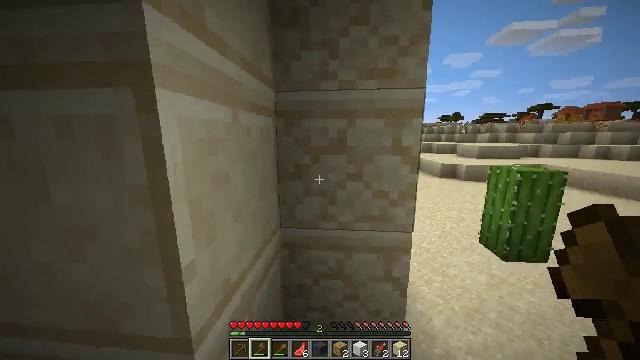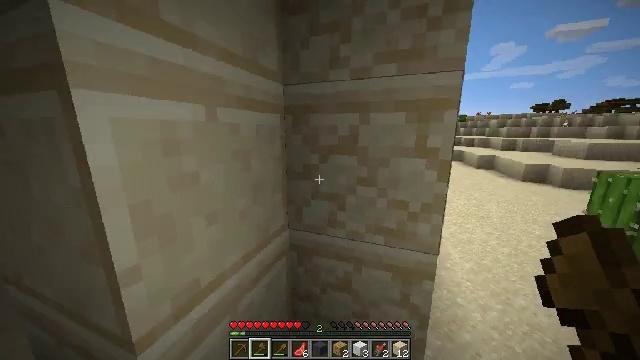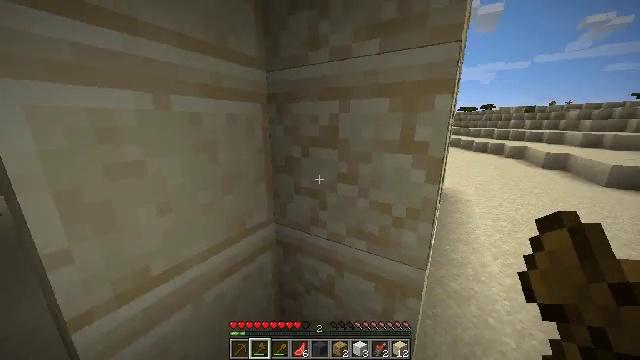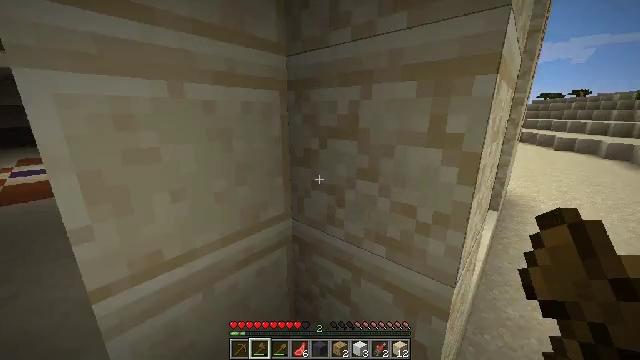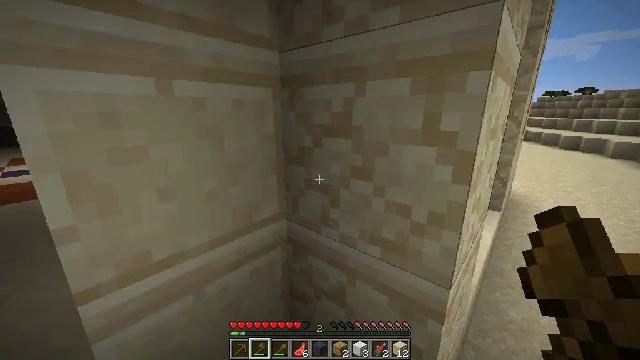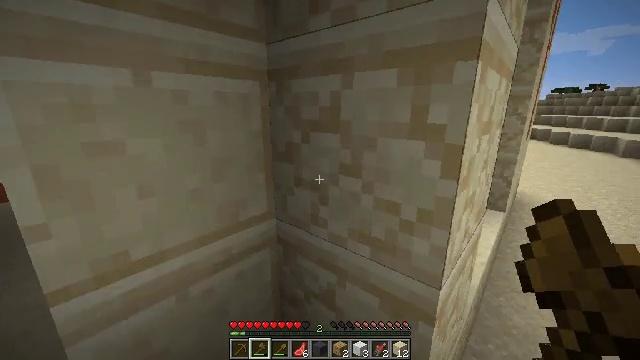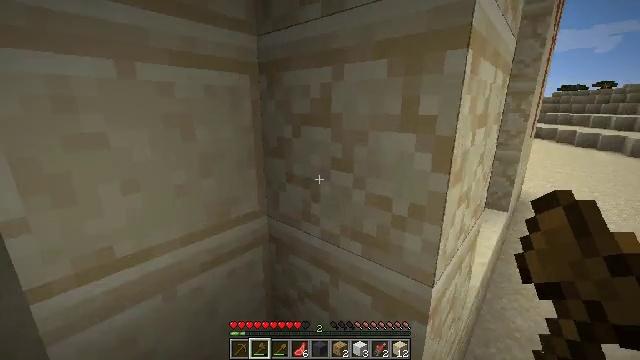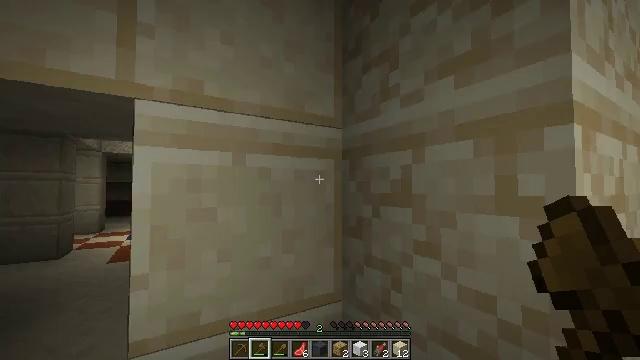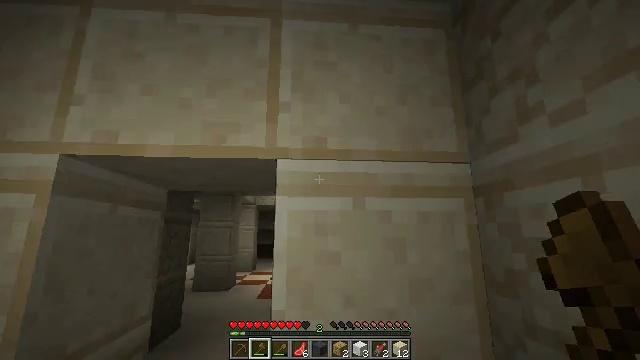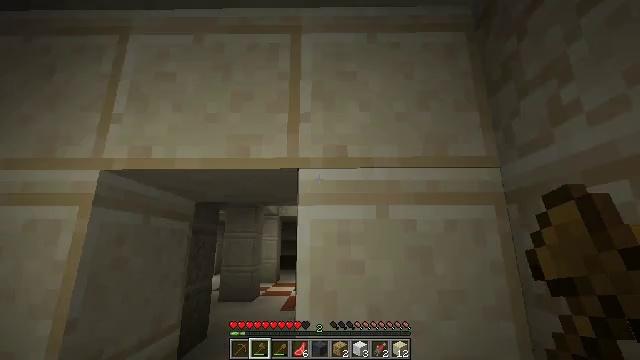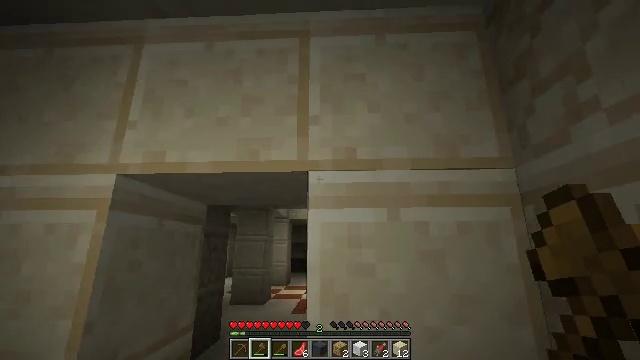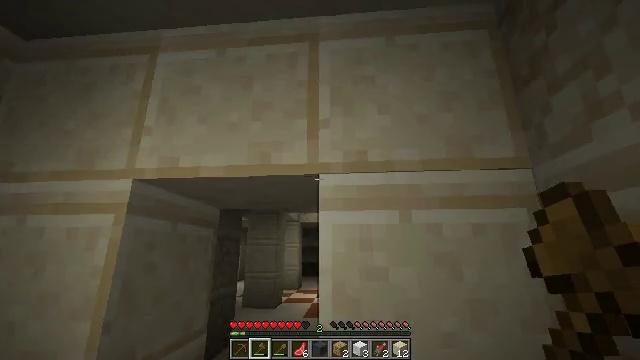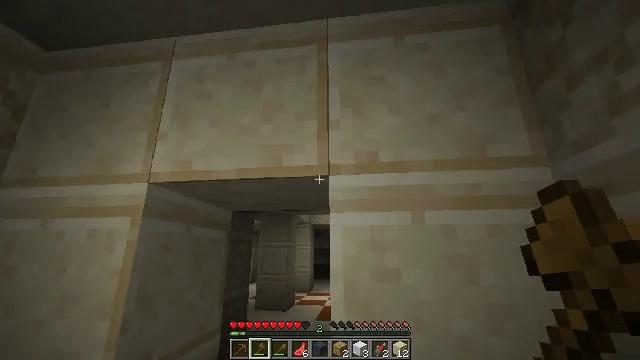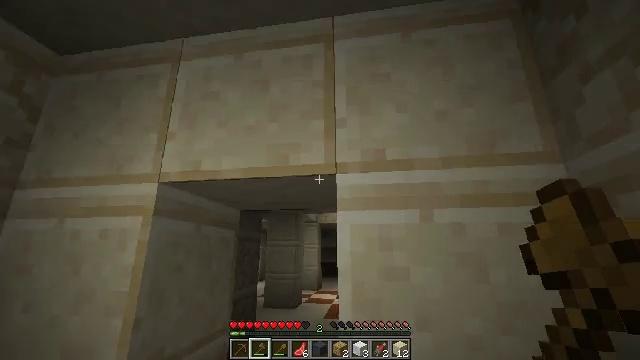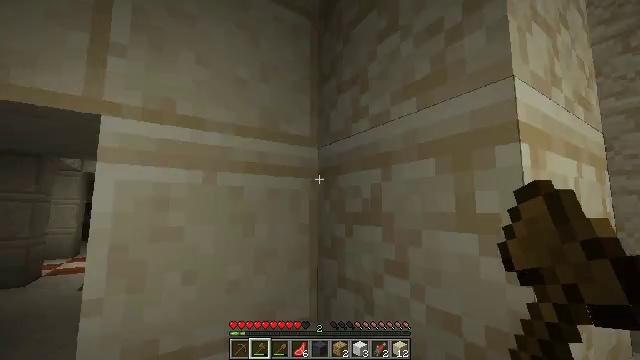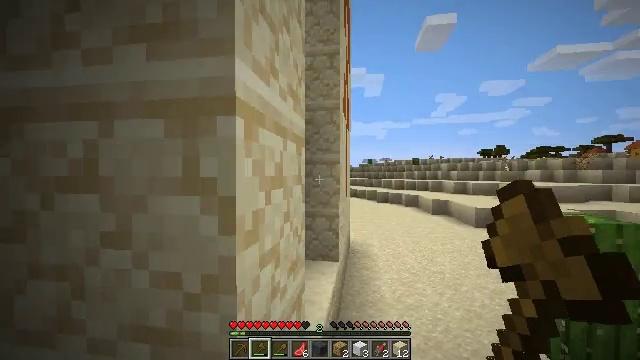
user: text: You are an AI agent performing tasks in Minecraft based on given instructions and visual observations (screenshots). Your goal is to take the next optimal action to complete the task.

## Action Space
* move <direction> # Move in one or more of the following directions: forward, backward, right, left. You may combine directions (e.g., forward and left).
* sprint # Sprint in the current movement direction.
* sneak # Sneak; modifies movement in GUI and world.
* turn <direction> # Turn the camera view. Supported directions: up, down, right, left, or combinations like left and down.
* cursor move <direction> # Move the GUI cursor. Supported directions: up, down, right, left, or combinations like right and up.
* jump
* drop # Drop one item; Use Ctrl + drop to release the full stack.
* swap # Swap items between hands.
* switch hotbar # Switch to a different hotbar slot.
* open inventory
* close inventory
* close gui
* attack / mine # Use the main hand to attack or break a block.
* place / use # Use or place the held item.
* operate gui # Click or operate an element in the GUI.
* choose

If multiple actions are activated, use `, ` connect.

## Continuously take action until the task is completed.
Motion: motion action
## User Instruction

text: Remove blue terracotta to use elsewhere.
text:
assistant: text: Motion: move forward and move right, turn left and down
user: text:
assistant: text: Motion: move right, turn left and down
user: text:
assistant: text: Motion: turn left and down
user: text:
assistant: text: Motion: no_op
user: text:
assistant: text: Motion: no_op
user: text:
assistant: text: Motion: no_op
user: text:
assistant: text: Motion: turn left and up
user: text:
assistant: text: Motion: turn left and up
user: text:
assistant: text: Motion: turn left and up
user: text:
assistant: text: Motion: turn left
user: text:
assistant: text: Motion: turn left
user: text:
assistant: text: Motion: turn left
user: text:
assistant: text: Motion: turn left
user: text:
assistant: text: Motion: move right, turn right and down
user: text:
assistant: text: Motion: move right, turn right and down
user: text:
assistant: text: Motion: move forward and move right, turn left
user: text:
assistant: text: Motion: move forward and move right, turn left
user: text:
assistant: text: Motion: move forward and move right, turn left and down
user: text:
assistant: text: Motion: move forward and move right, turn left and down
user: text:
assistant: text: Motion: move forward and move right, sprint, turn left and down
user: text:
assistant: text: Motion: move forward and move right, sprint, turn left
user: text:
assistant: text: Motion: move forward and move right, sprint, turn left
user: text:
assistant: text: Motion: move forward and move right, sprint, turn left
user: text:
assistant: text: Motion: move forward and move right, sprint, turn left and up
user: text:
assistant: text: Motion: move forward and move right, sprint, turn left and up
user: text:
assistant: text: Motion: move forward and move right, sprint, turn left and up
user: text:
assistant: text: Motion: move forward and move right, sprint, turn up
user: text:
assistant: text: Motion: move forward and move right, sprint, turn right and up
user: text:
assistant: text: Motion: move forward and move right, sprint, turn right and up
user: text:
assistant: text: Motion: move forward and move right, sprint, turn right